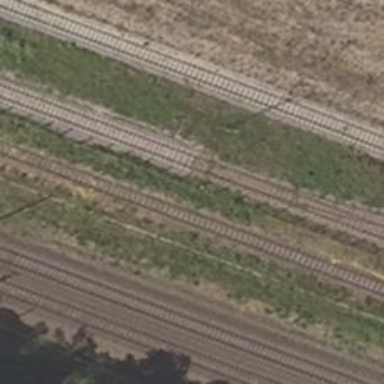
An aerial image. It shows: Railway switch.